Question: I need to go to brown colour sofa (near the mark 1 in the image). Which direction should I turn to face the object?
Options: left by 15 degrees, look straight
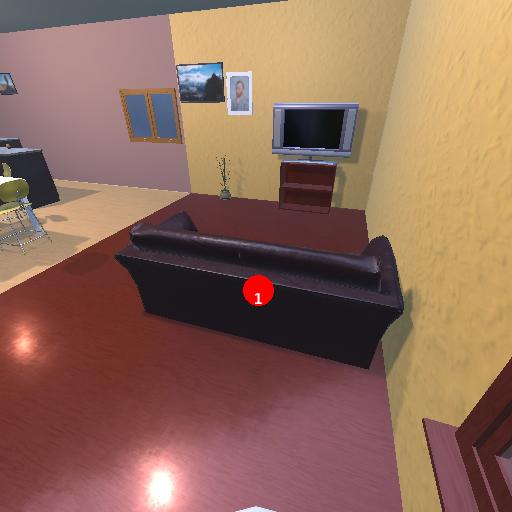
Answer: left by 15 degrees